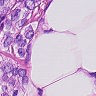
Metastatic tissue present: yes